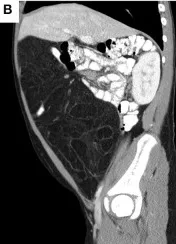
CT abdomen/pelvis revealing a 33 x 27 x 15 cm, predominant fatty mass with multiple septa and a few areas of soft tissue density. The mass displaces most of the abdominal contents posteriorly. A loop of small bowel is seen within thin the mass. No evidence of obstruction noted as oral contrast reached the sigmoid colon. Coronal.
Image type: radiology (ct)